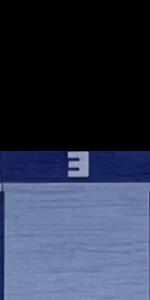
Label: Empty